Field crop: maize
Growth stage: 2
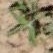
Species: atriplex